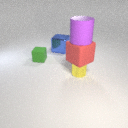
small green rubber cube in front of large blue metal cube